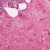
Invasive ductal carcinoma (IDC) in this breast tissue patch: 0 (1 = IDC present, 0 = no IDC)